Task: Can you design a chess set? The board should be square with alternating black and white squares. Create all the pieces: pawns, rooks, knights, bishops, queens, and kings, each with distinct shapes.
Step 3739:
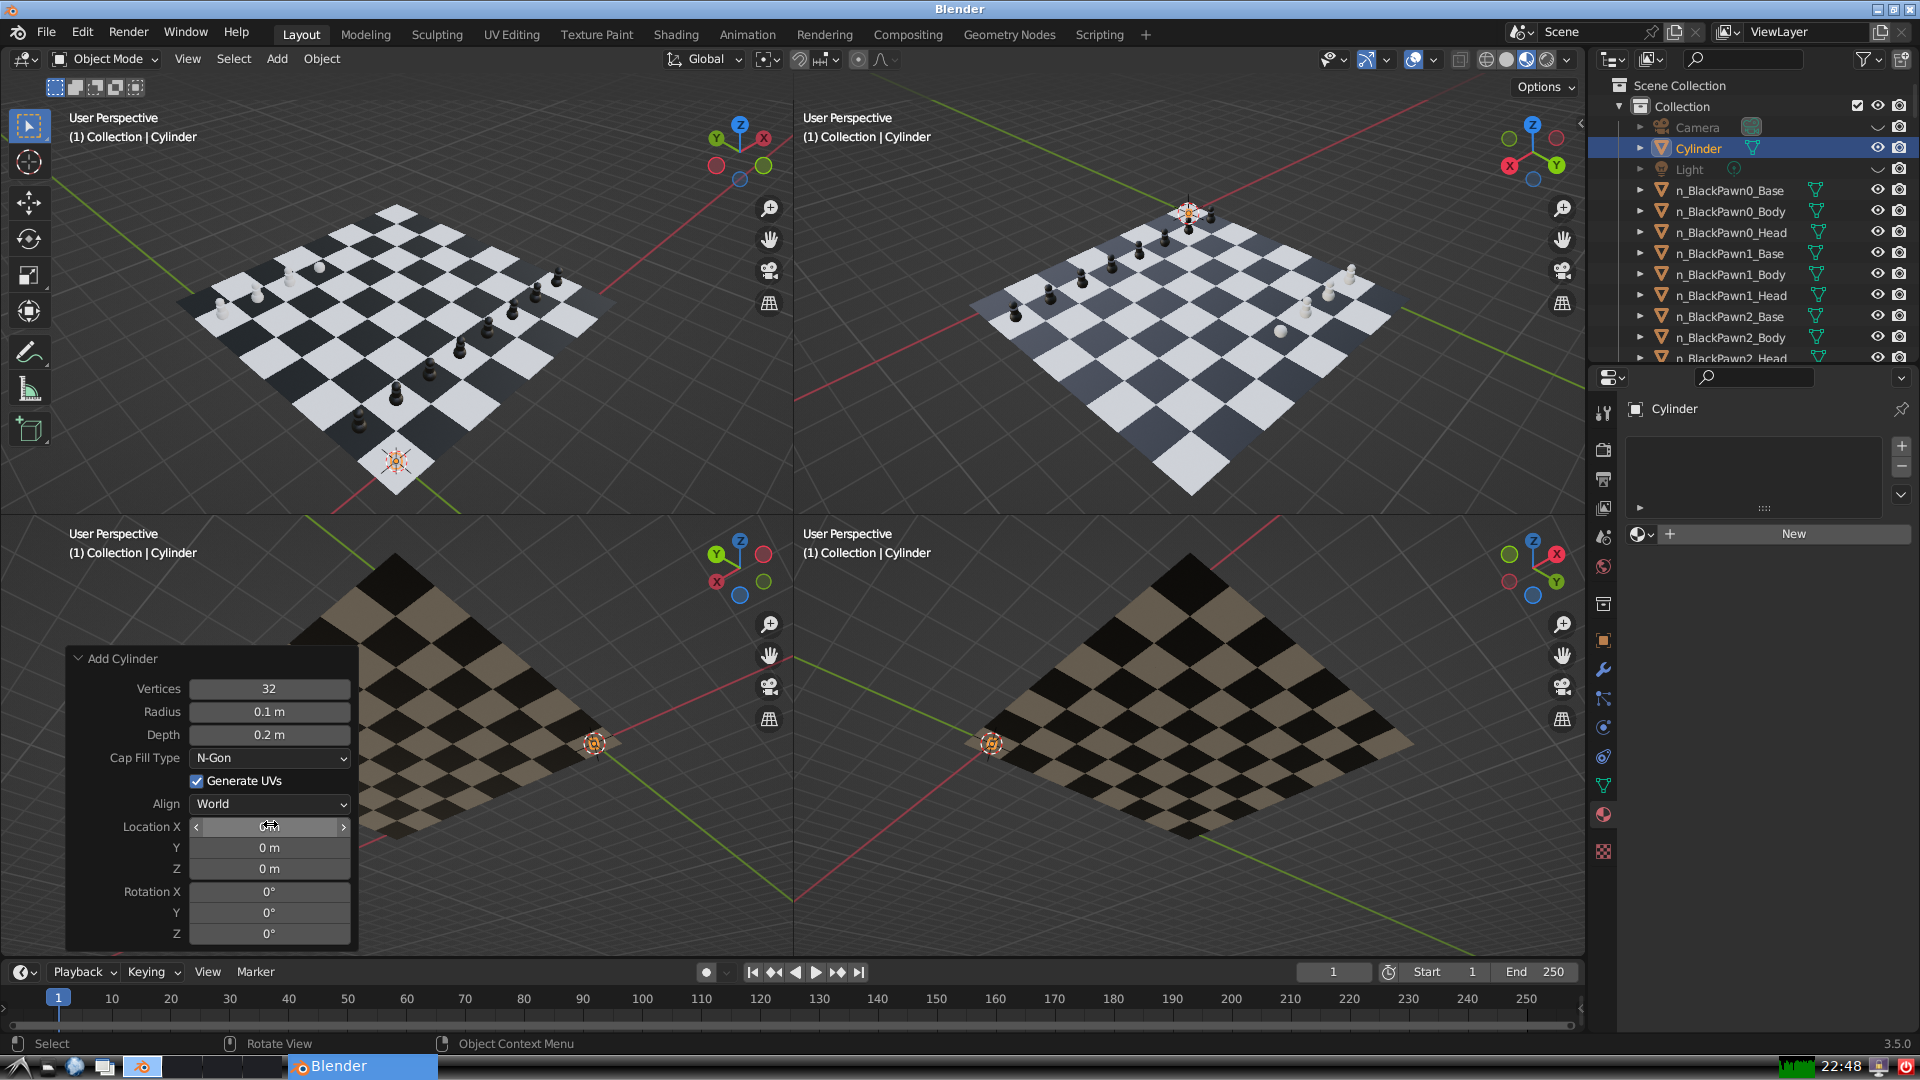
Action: click: no